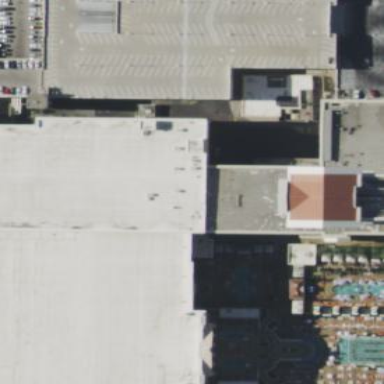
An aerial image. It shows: Conference center building.